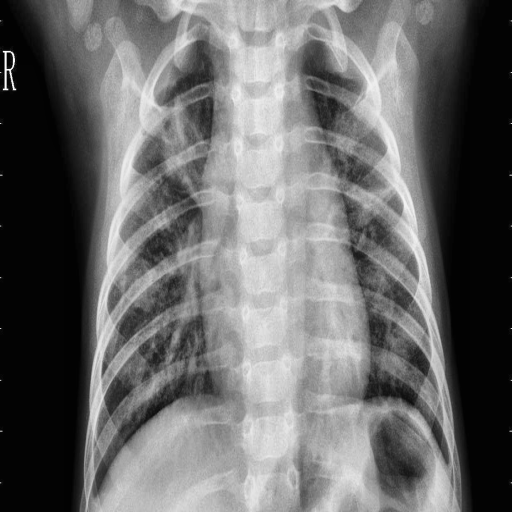
Finding: PNEUMONIA